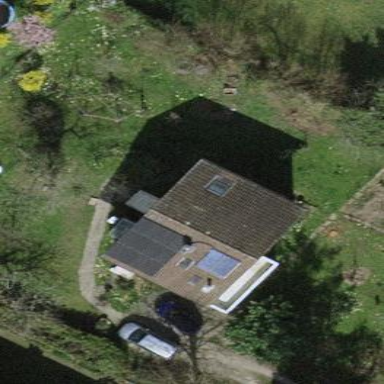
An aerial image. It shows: Garden enclosed by fence.